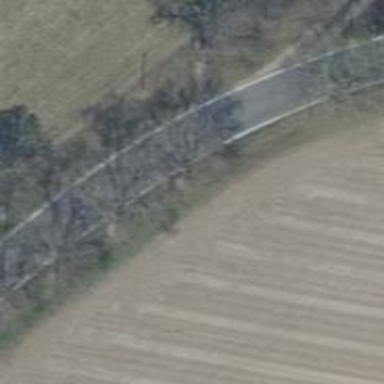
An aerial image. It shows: Row of deciduous broadleaved trees.